Question:
is there any way to disable antialiasing when scaling images in uiimage? thanks
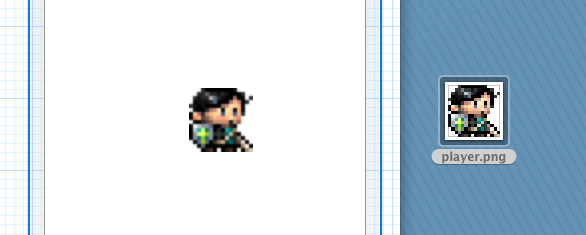
Answer: Add the QuartzCore framework to your project, then set the image view's 'layer''s 'magnificationFilter' property to 'kCAFilterNearest'.